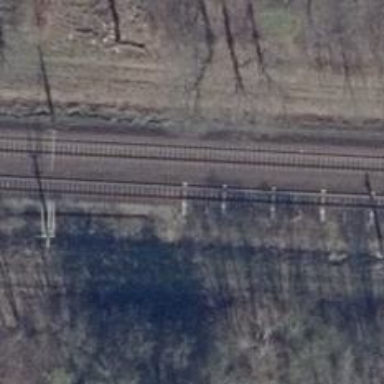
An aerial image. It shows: Railway switch with the turnout on the left side.